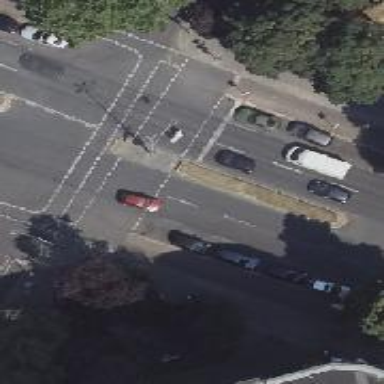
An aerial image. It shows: Footway located on traffic island.